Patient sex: F
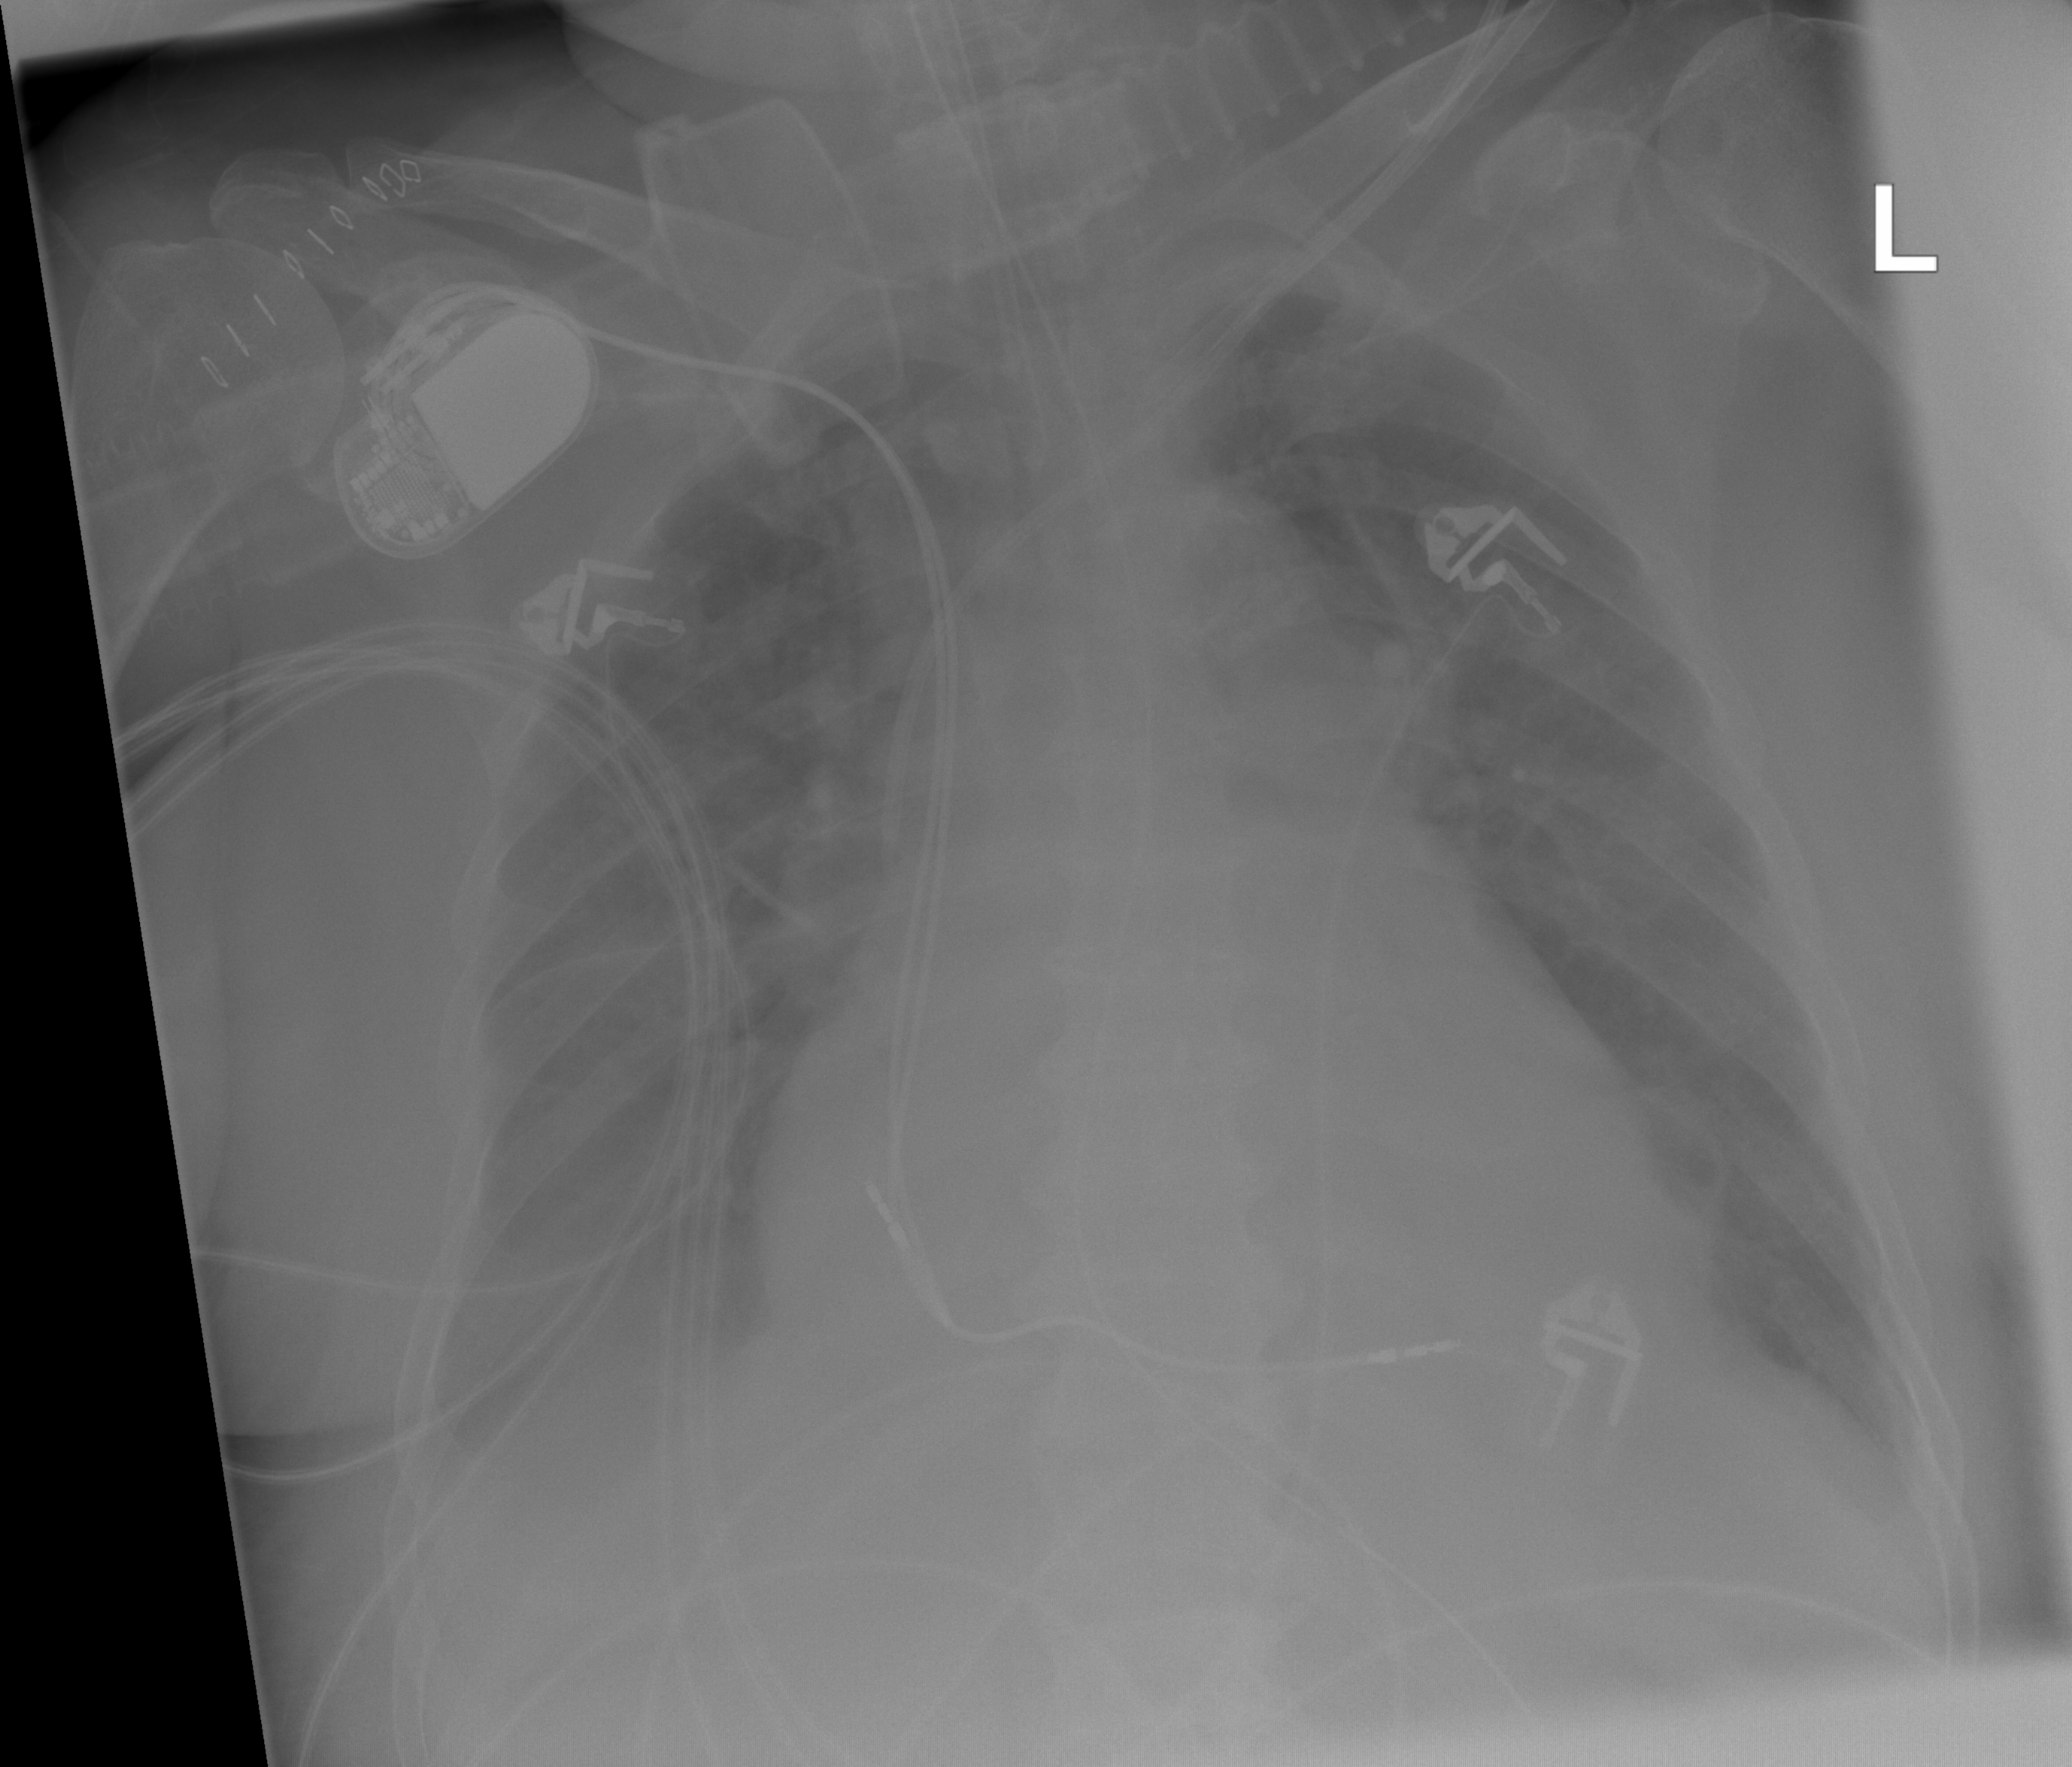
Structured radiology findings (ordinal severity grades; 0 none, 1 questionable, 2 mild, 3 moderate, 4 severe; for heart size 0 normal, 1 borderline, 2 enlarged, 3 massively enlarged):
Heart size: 2
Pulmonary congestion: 0
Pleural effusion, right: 2
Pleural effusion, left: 0
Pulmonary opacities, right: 0
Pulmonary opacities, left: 0
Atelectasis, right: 2
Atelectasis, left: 0